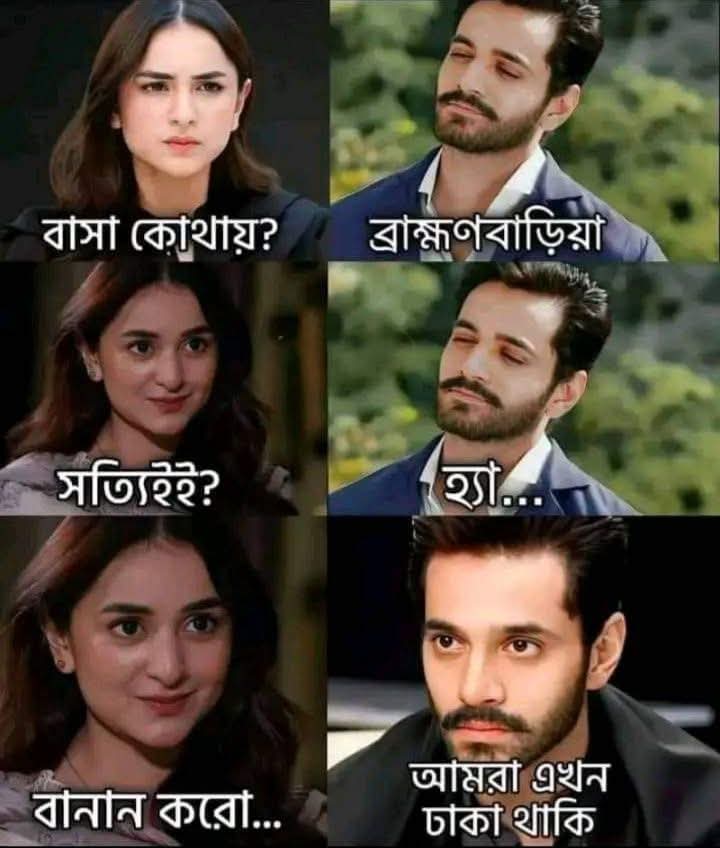
Text: বাসা কোথায়? ব্রাহ্মণবাড়িয়া সত্যিইই? হ্যা... বানান করো... আমরা এখন ঢাকা থাকি
Label: Non Hate